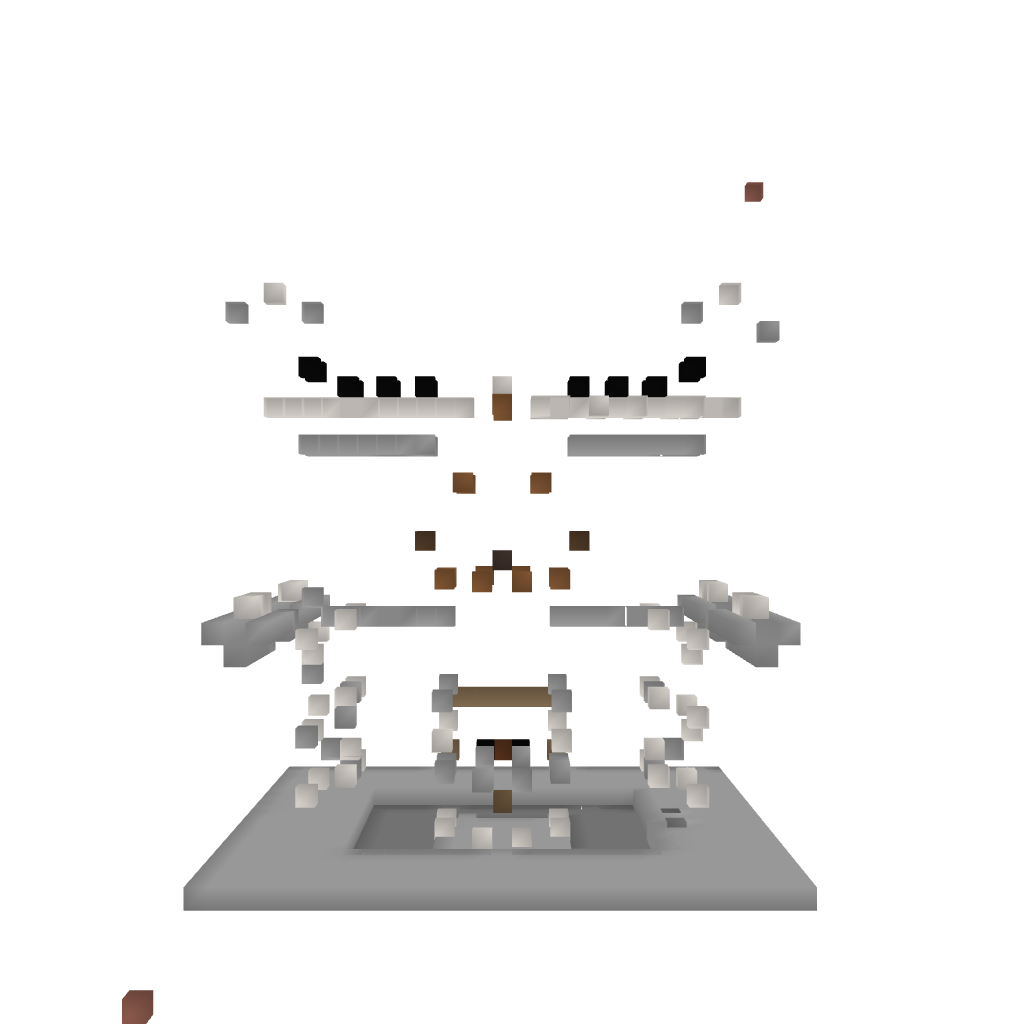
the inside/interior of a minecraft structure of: A Majestic Tower